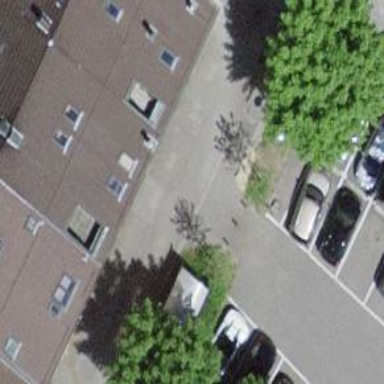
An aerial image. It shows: Bollard.